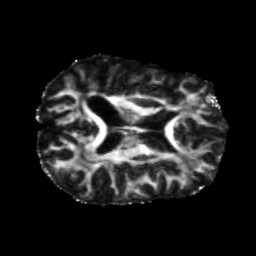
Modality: FA
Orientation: axial
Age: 42
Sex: male
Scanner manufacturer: siemens
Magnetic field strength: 3 T
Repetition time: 5.25 s
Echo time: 0.08 s